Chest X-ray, AP view. Patient: 49 years old, sex M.
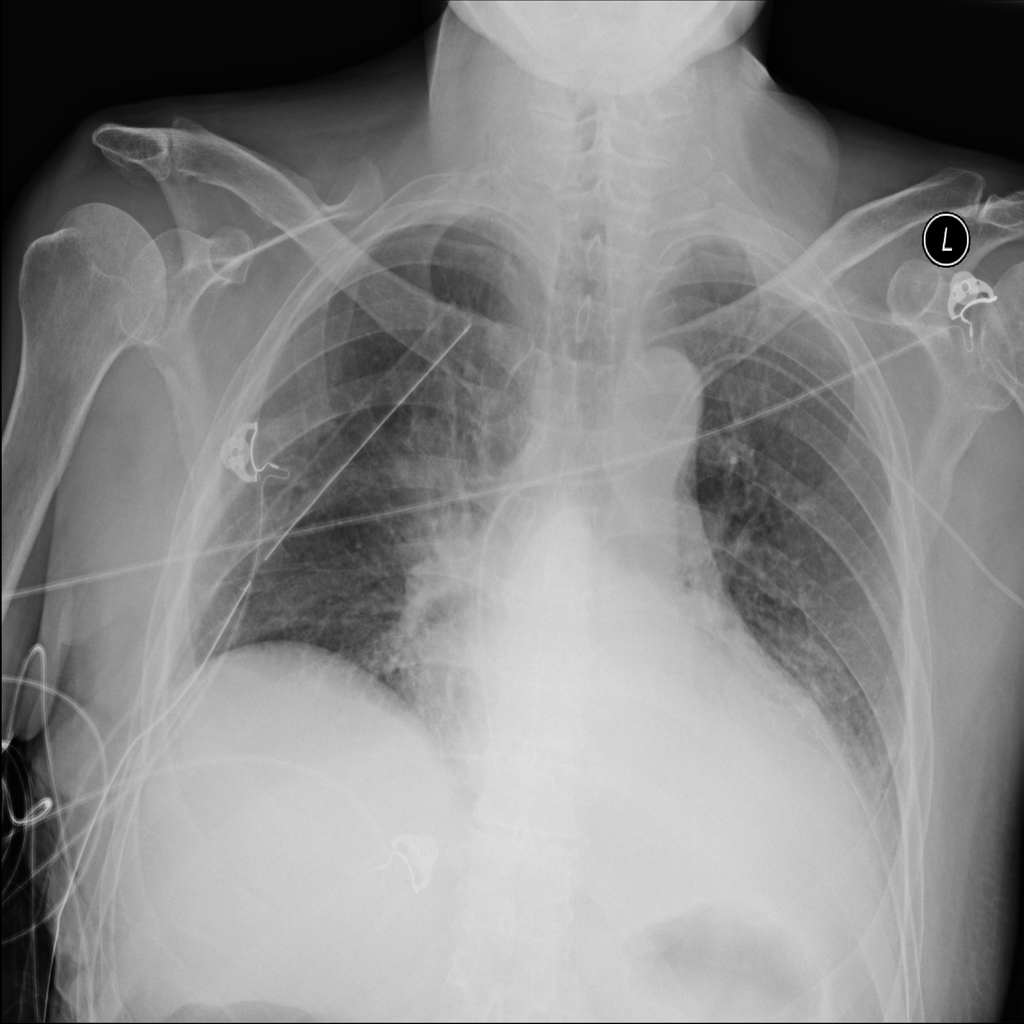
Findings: No Finding